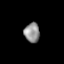
Tissue: lung
Cell type: Epithelial cells
Senescence score: 0.2136
Nuclear area (px): 296
Mean DAPI intensity: 145.426